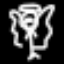
Label: angel